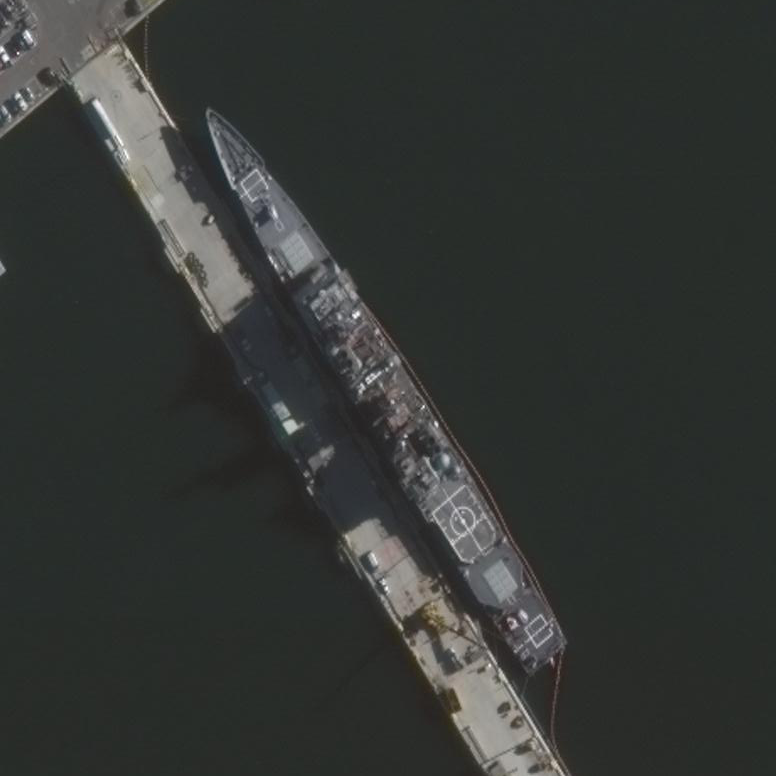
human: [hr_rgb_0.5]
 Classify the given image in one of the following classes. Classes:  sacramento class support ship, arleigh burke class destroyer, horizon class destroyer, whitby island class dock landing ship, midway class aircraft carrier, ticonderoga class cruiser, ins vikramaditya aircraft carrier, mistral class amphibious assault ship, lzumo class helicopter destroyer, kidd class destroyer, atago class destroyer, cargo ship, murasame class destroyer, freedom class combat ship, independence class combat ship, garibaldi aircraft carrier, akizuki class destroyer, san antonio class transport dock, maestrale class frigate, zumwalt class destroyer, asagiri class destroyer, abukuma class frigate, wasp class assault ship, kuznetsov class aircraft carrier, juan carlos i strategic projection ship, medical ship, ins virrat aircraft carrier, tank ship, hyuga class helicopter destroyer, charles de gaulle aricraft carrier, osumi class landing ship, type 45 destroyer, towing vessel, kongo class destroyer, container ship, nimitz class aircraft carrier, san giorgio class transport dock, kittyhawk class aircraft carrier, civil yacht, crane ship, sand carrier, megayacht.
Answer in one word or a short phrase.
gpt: Ticonderoga class cruiser